Question: I'm using pyqtgraph and I'd like to add an item in the legend for InfiniteLines.
I've adapted the example code to demonstrate:
'''
# -*- coding: utf-8 -*-
"""
Demonstrates basic use of LegendItem
"""
import initExample ## Add path to library (just for examples; you do not need this)
import pyqtgraph as pg
from pyqtgraph.Qt import QtCore, QtGui
plt = pg.plot()
plt.setWindowTitle('pyqtgraph example: Legend')
plt.addLegend()
c1 = plt.plot([1,3,2,4], pen='r', name='red plot')
c2 = plt.plot([2,1,4,3], pen='g', fillLevel=0, fillBrush=(255,255,255,30), name='green plot')
c3 = plt.addLine(y=4, pen='y')
# TODO: add legend item indicating "maximum value"
## Start Qt event loop unless running in interactive mode or using pyside.
if __name__ == '__main__':
import sys
if (sys.flags.interactive != 1) or not hasattr(QtCore, 'PYQT_VERSION'):
QtGui.QApplication.instance().exec_()
'''
What I get as a result is:

How do I add an appropriate legend item?
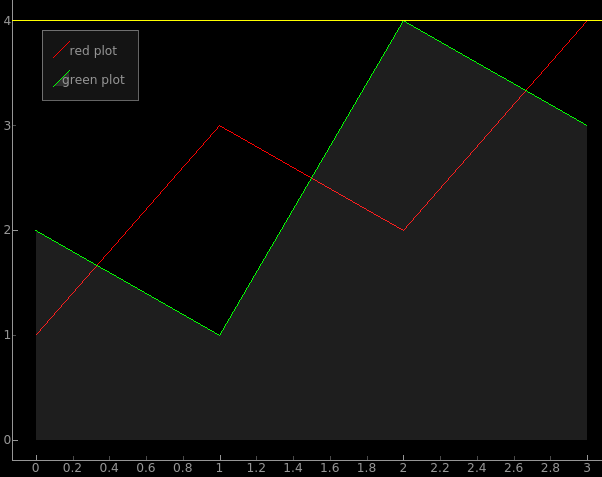
Answer: pyqtgraph automatically adds an item to the legend if it is created with the "name" parameter. The only adjustment needed in the above code would be as follows:
'''
c3 = plt.plot (y=4, pen='y', name="maximum value")
'''
as soon as you provide pyqtgraph with a name for the curve it will create the according legend item by itself.
It is important though to call 'plt.addLegend()' BEFORE you create the curves.